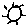
Label: sun